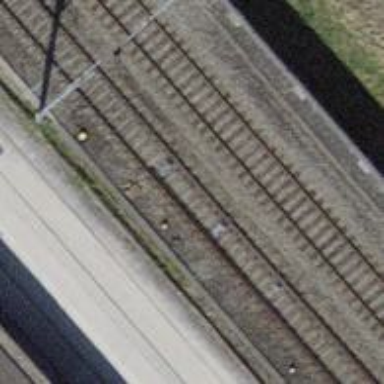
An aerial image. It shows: Railway switch.